Question: I started making a WinForms application to display a grid of 4x4x4 checkboxes, representing a real-life 4 grid of LEDs.
This is what it looks like right now:

I want to convert this to an WPF app, so that I can use the transparency option of the WPF Checkbox, to make the non-selected layer [there will be 4 layers] of checkboxes slightly transparent, to give it a more true 3D feeling.
I am new to WPF and I have tried to nest 2 elements in the main Window [for example, 2 grids to slightly overlap the position, by maybe 20 pixels, so that they would appear to be 3d-staggered], but it simply won't let me do that, and only lets me add a child grid inside the original grid.
My current working WinForms C# code:
'''
int spacing = 25;
int zero = 0;
for (int z = 1; z <= 4; z++)
{
List<string> zString = new List<string>();
for (int y = 1; y <= 4; y++)
{
for (int x = 1; x <= 4; x++)
{
int pixel_x = zero + ((x - 1) * spacing);
int pixel_y = (zero - 4) + ((y - 1) * spacing);
//int id = ((y - 1) * 4) + x;
CheckBox box = new CheckBox();
box.CheckStateChanged += new System.EventHandler(checkBox2_CheckedChanged);
box.Tag = id;
zString.Add(id.ToString());
//box.Text = id.ToString();
box.BackColor = Color.Transparent;
//box.
box.AutoSize = false;
box.Size = new Size(20, 20);
box.Padding = new Padding(3);
box.Location = new Point(pixel_x, pixel_y);
this.Controls.Add(box);
id++;
}
}
zero += 25;
}
'''
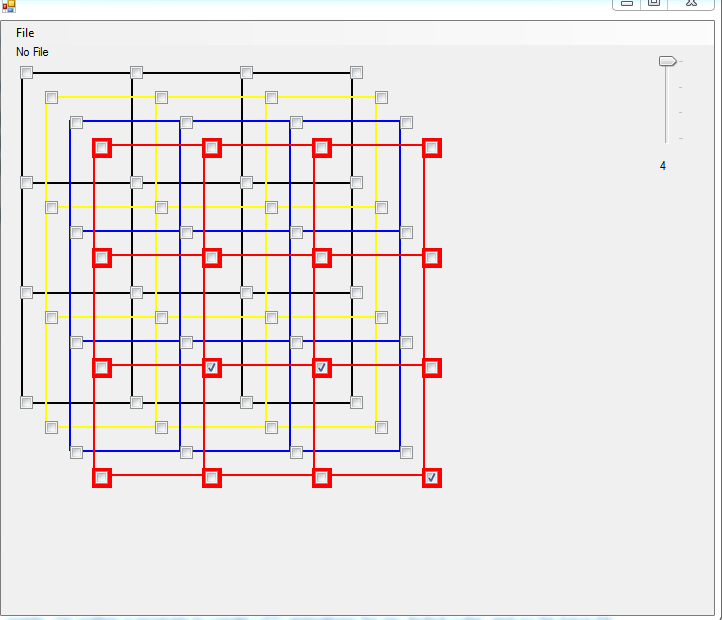
Answer: You can try this. Use a Canvas inside your Window.
'''
<Window x:Name="myWindow1" x:Class="WpfApplication1.MainWindow"
xmlns="http://schemas.microsoft.com/winfx/2006/xaml/presentation"
xmlns:x="http://schemas.microsoft.com/winfx/2006/xaml"
>
<Canvas x:Name="canvas" >
</Canvas>
'''
Unlike Location available in Windows Forms, you can use Margin to set the position
'''
int spacing = 100;
int zero = 0;
for (int z = 1; z <= 4; z++)
{
List<string> zString = new List<string>();
for (int y = 1; y <= 4; y++)
{
for (int x = 1; x <= 4; x++)
{
int pixel_x = zero + ((x - 1) * spacing);
int pixel_y = zero + ((y - 1) * spacing);
CheckBox box = new CheckBox();
Canvas.SetLeft(box, pixel_x);
Canvas.SetTop(box, pixel_y);
this.canvas.Children.Add(box);
}
}
zero = zero + 50;
}
'''